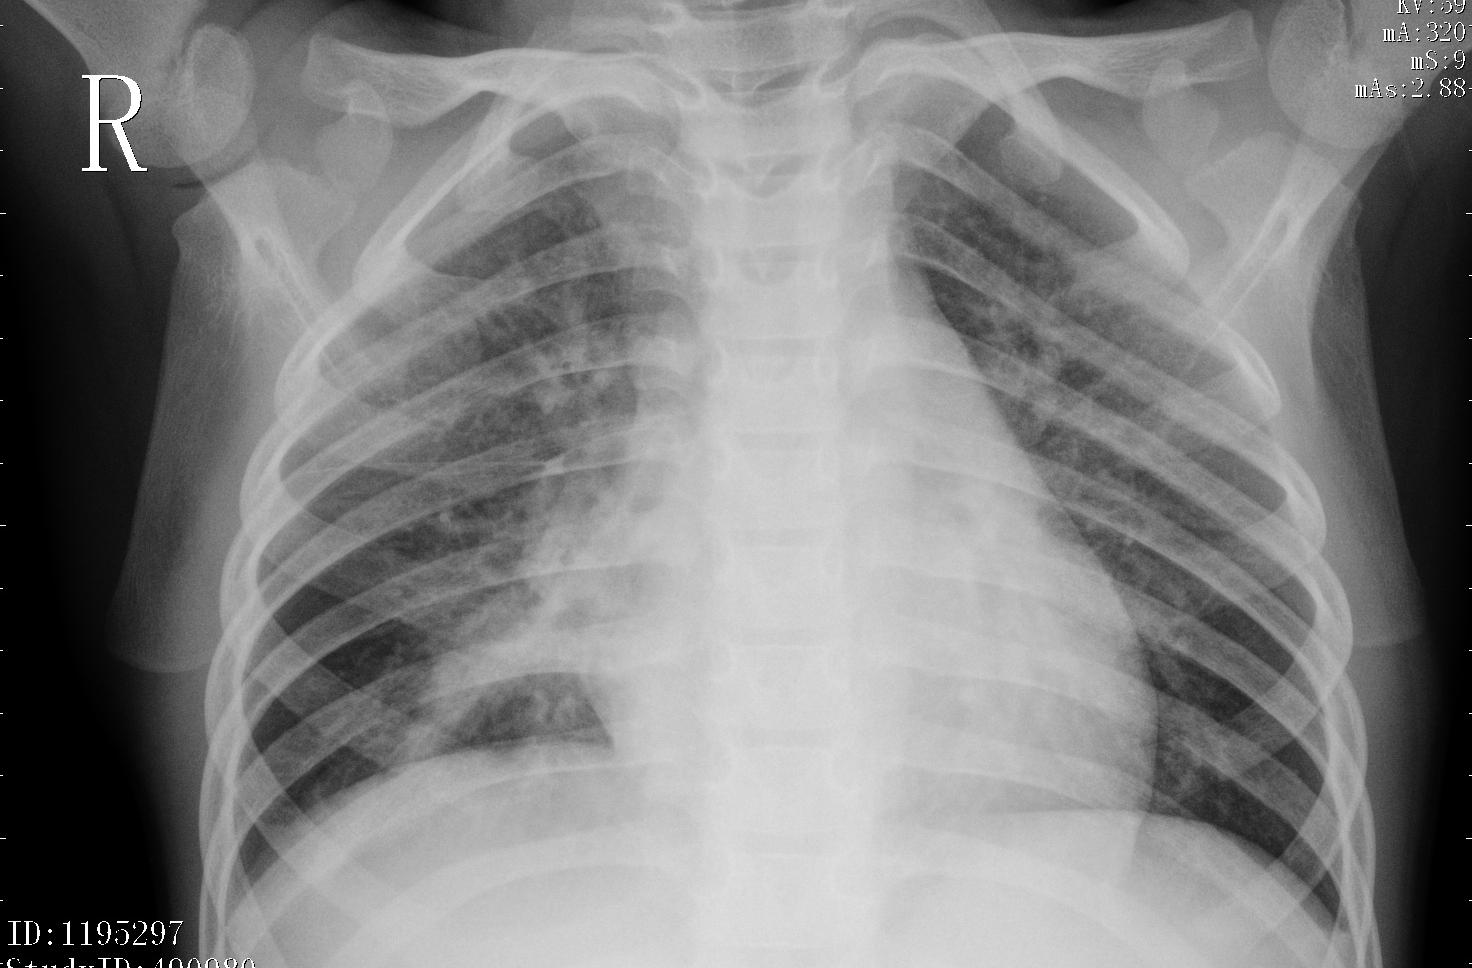
Diagnosis: PNEUMONIA